Field crop: tomato
Growth stage: 2
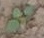
Species: solanum